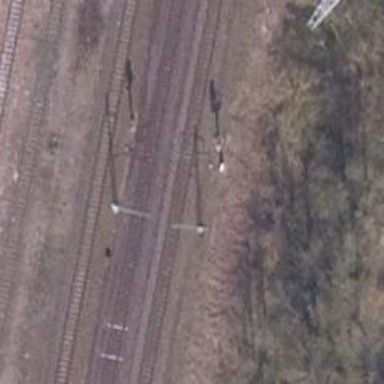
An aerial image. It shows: Railway signal.